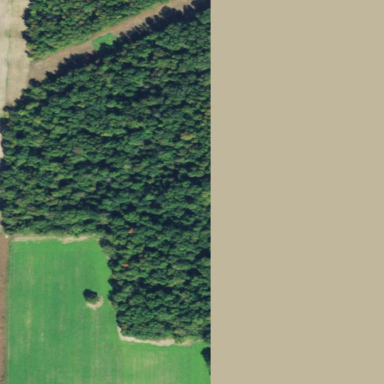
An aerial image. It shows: Deciduous woodland area.